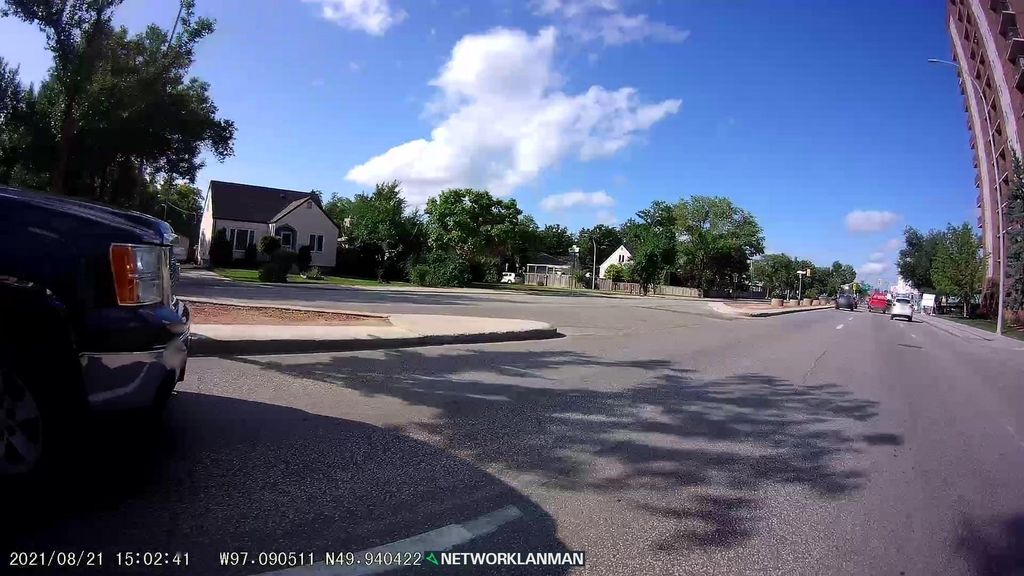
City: winnipeg